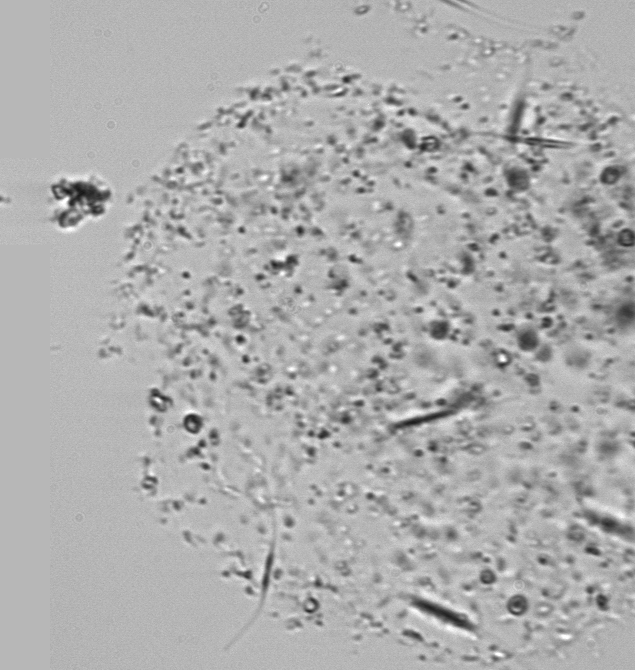
Label: Phaeocystis